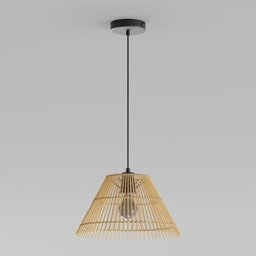
Label: lighting